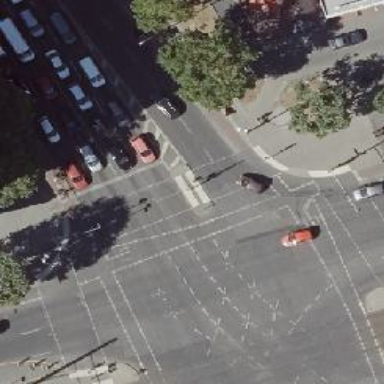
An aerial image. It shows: Road crossing with traffic signals and central island.